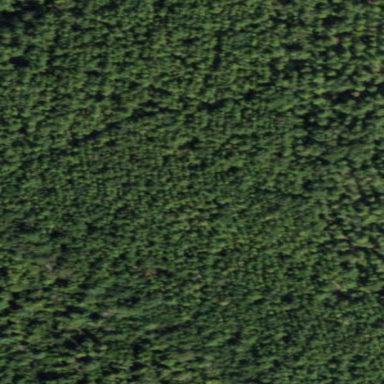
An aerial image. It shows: Forest dominated by needle-leaved trees.